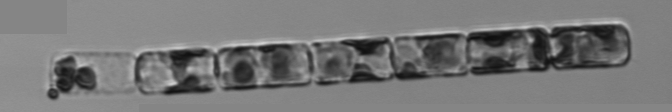
Label: Guinardia_delicatula_TAG_internal_parasite